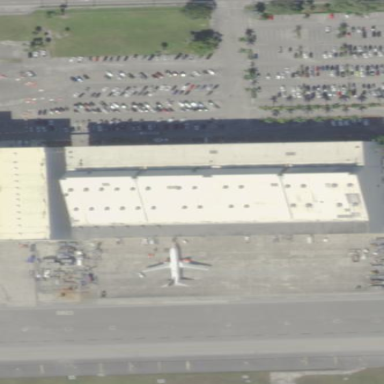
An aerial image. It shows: Hangar located at airport.